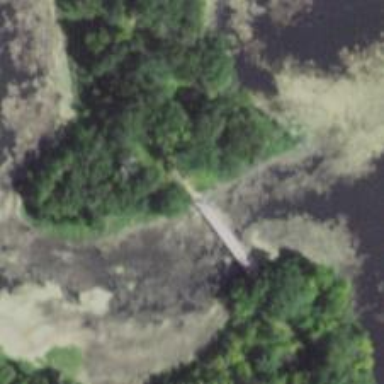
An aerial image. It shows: Path on bridge.